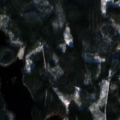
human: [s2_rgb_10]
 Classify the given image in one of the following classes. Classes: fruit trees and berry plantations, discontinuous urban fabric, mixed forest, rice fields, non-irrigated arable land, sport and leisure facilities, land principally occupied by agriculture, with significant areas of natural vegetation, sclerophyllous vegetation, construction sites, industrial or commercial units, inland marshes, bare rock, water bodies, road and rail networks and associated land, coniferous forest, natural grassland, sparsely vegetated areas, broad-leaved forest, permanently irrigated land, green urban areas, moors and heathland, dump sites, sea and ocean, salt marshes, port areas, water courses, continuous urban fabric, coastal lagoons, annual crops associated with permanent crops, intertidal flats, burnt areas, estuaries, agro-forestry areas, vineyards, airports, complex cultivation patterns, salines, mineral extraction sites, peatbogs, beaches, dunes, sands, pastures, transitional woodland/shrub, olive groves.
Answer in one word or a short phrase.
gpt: coniferous forest, transitional woodland/shrub, water bodies